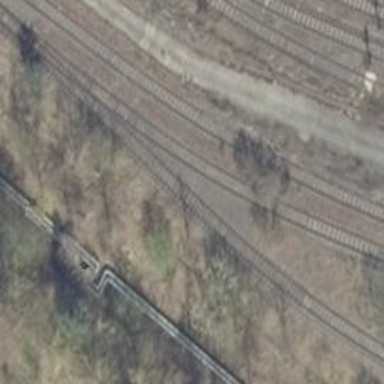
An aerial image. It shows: Electrified rail service yard.